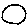
Label: circle